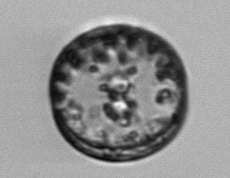
Label: Coscinodiscus